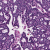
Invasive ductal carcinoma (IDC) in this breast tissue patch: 1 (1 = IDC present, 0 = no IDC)